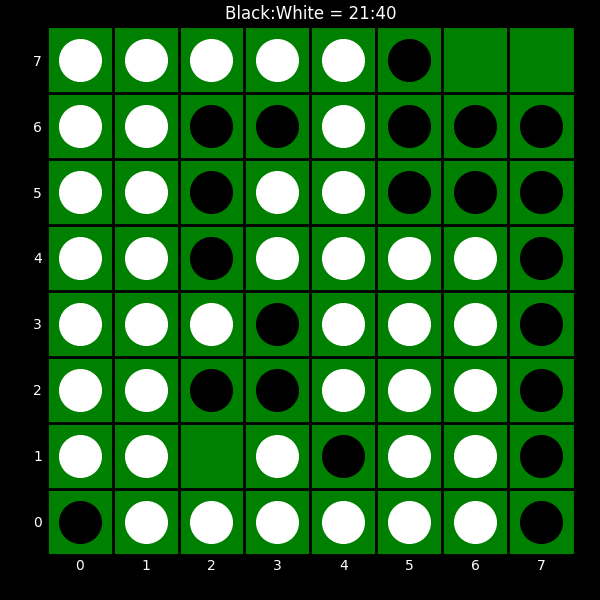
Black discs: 21
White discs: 40